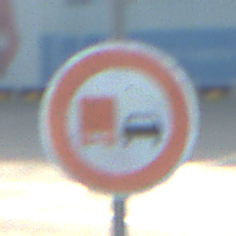
Verkehrszeichen: UeberholverbotKraftfahrzeuge
Umgebung: Outdoor, Suburban
Tageszeit: MorningAfternoon
Wetter: PartlyCloudy
Licht: Natural
Jahreszeit: NotSpecified
Kontrast: HighContrast